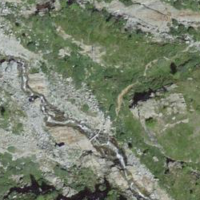
EUNIS habitat code: 31
Species observed at this site:
Empetrum nigrum
Achillea nana
Chamaenerion fleischeri
Parnassius phoebus
Chamaenerion dodonaei